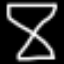
Label: hourglass